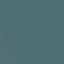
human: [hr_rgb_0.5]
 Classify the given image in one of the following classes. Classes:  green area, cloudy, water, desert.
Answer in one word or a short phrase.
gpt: water